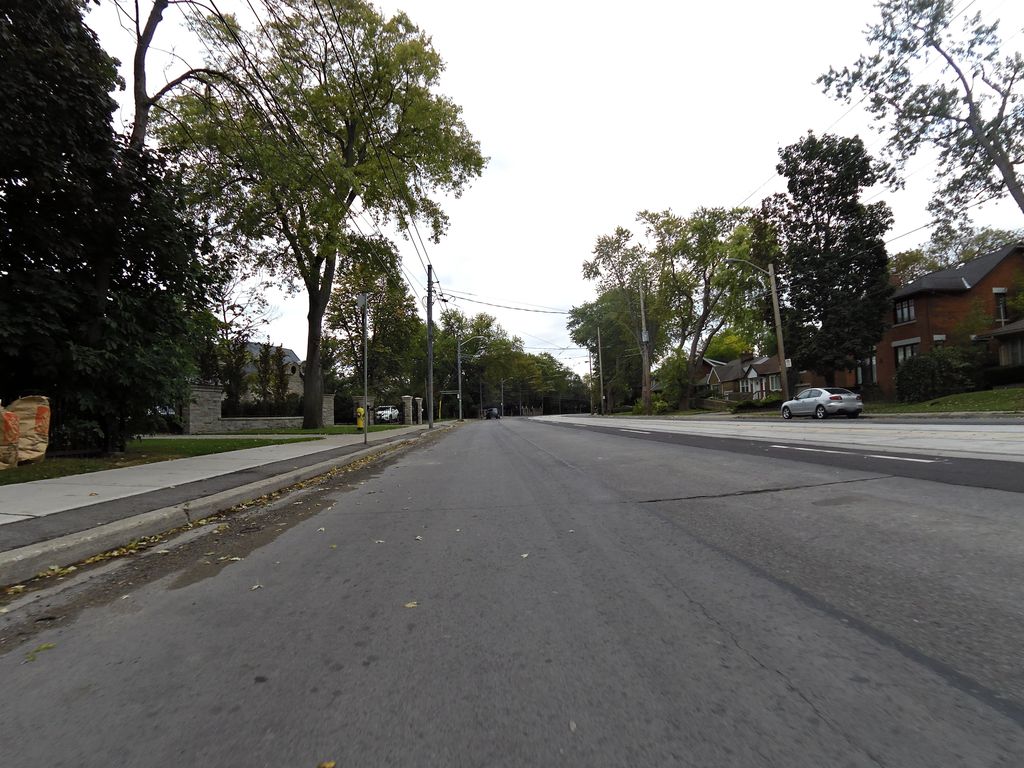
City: toronto